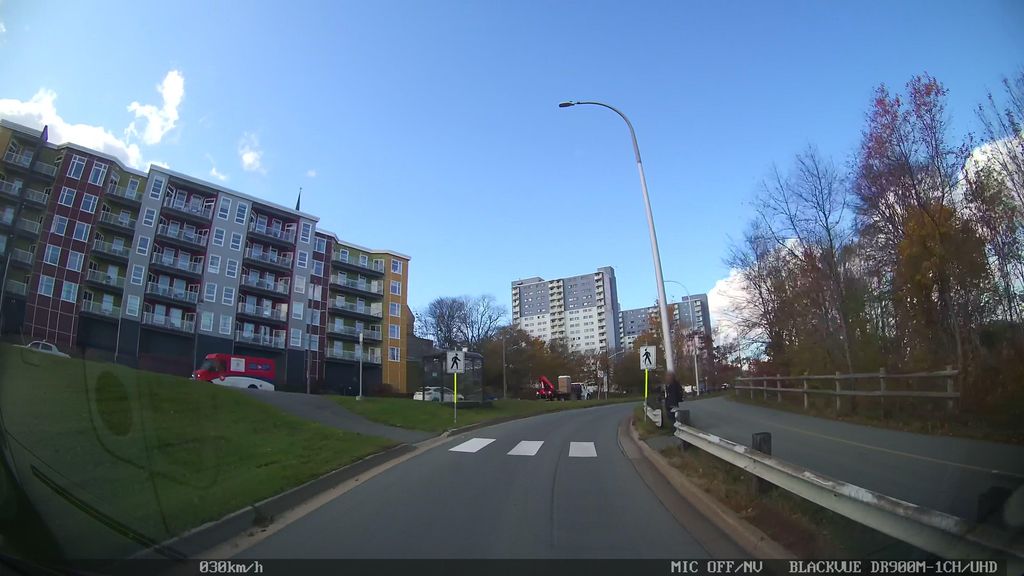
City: halifax